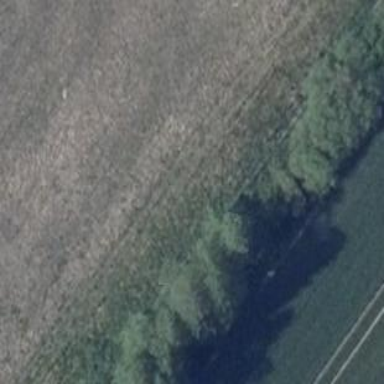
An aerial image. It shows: Row of deciduous broadleaved trees.